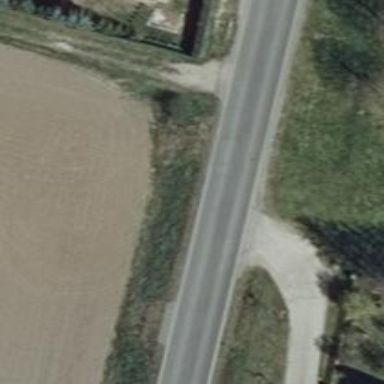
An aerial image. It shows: Secondary road with asphalt surface.